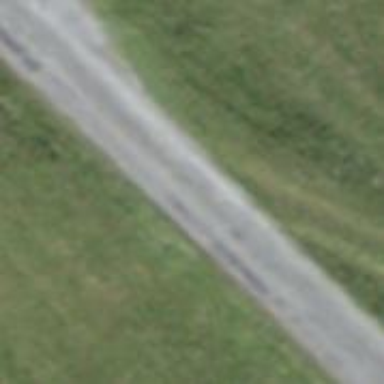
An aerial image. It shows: Unclassified road with asphalt surface and grade1 track type.